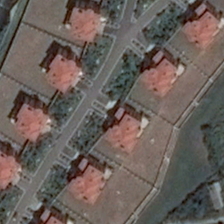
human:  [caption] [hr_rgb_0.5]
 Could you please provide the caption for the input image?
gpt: there are many trees around the house .

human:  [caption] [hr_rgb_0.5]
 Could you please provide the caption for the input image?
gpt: houses with red roofs on both sides of the street .

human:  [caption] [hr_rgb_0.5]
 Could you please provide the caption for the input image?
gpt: there are many trees around the house .

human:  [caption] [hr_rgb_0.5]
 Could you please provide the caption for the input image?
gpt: houses with red roofs on both sides of the street .

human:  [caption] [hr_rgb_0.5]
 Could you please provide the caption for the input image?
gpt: houses with red roofs on both sides of the street .